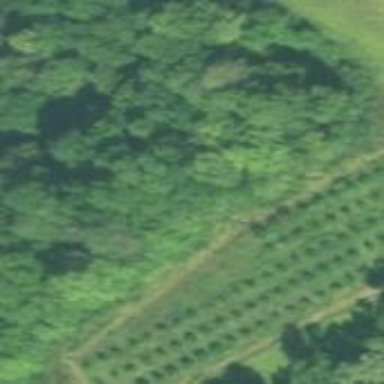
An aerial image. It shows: Plant nursery filled with trees.